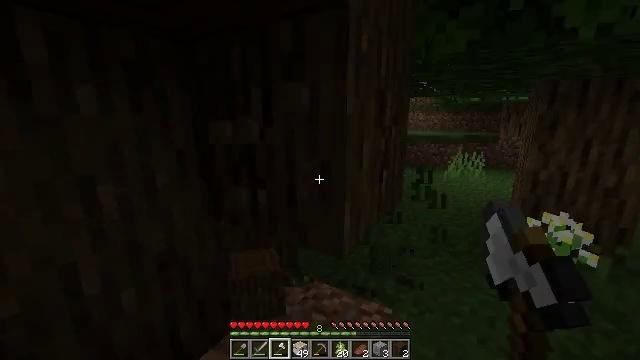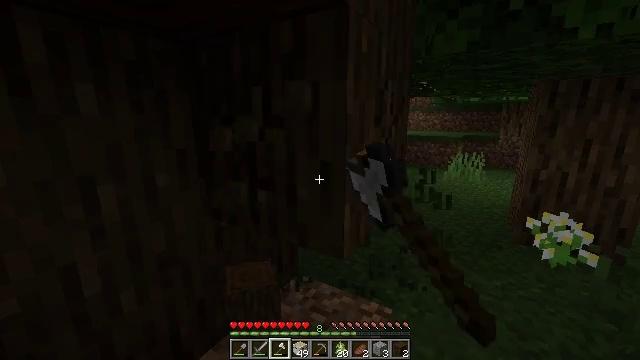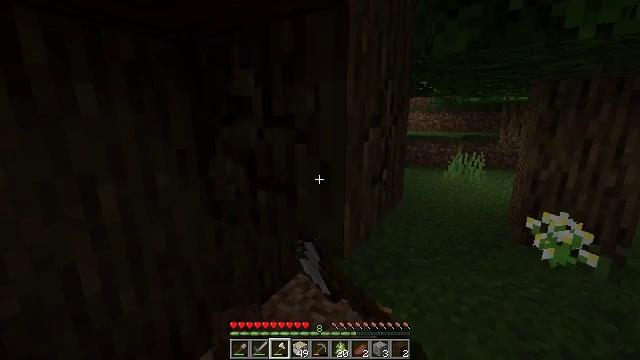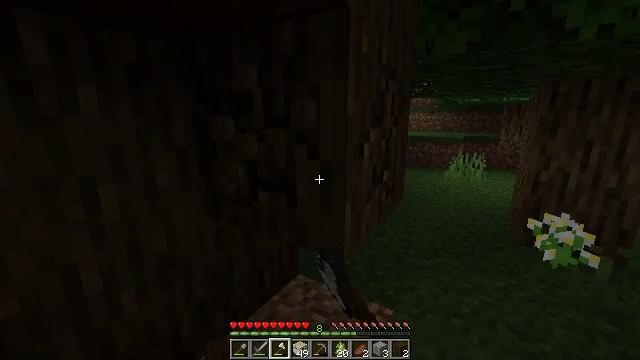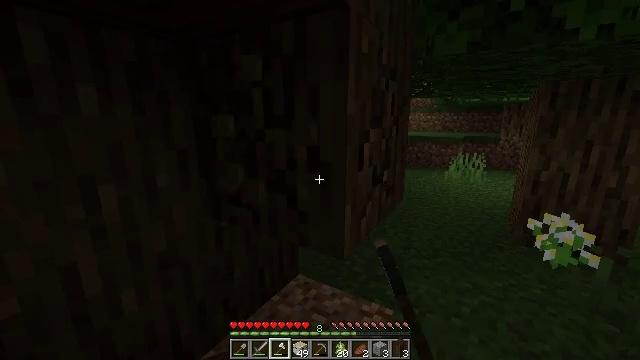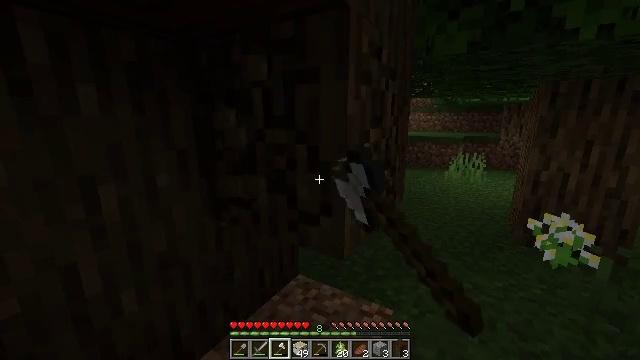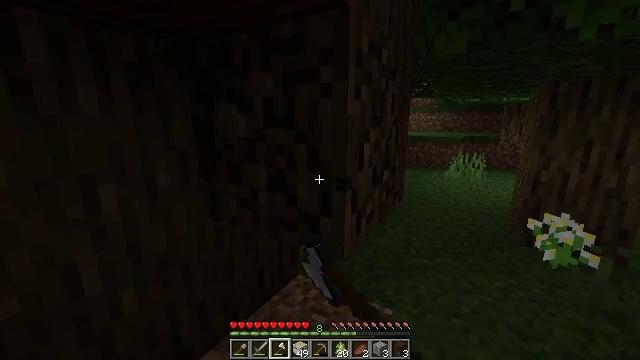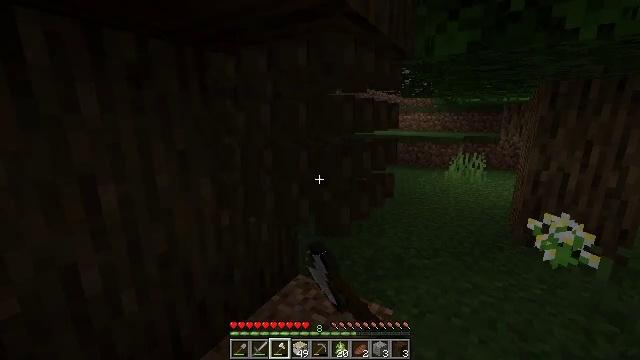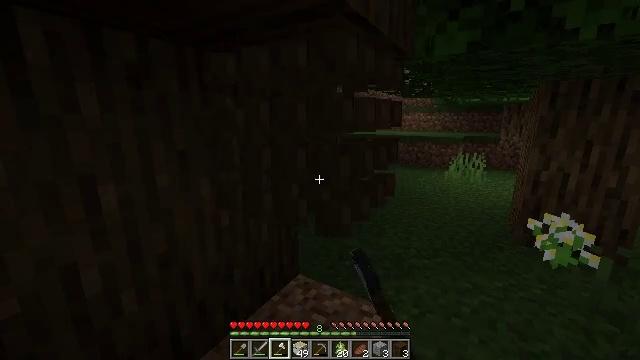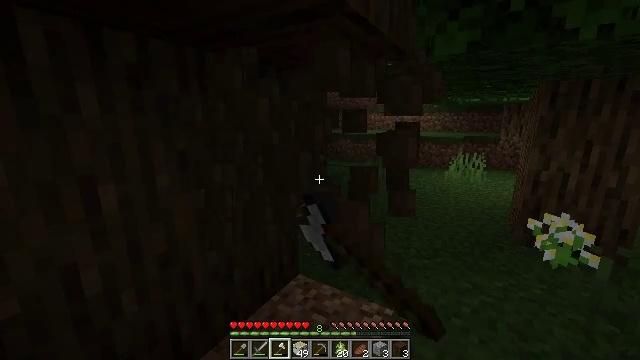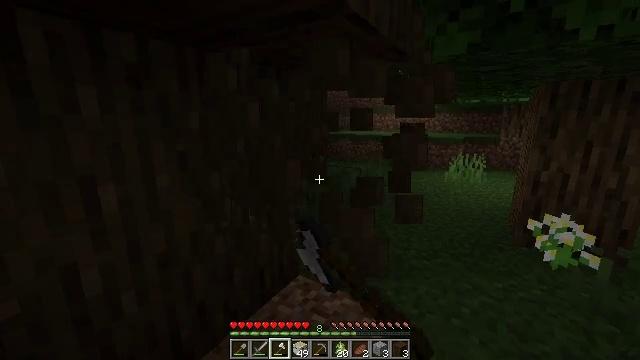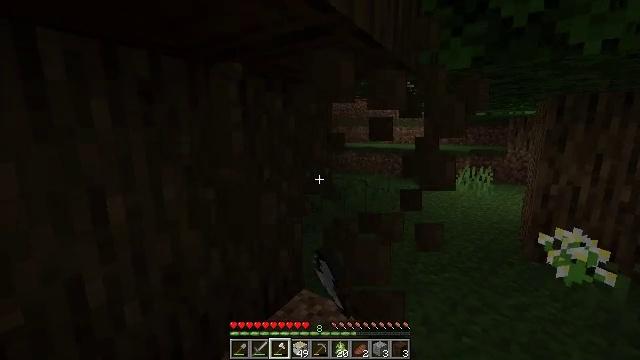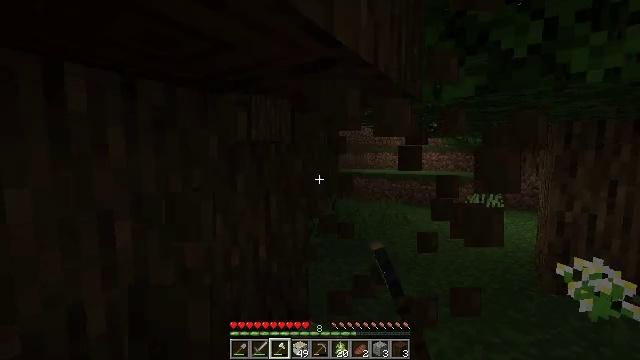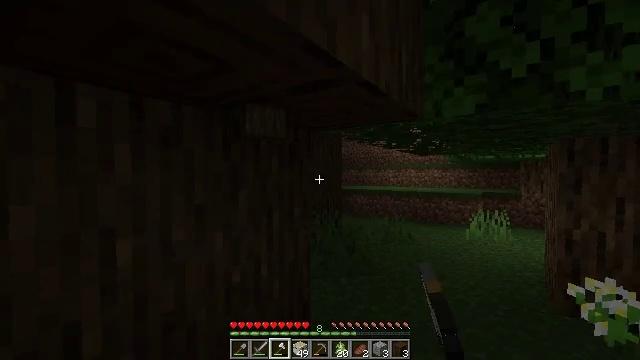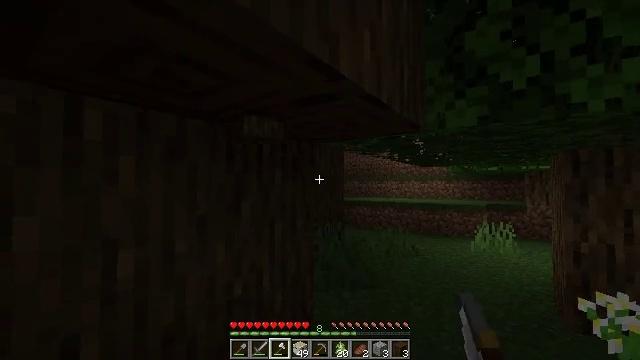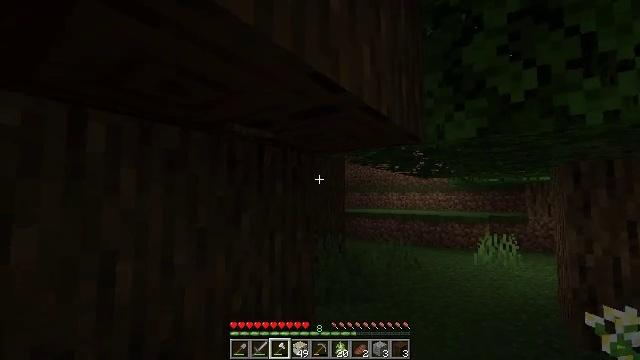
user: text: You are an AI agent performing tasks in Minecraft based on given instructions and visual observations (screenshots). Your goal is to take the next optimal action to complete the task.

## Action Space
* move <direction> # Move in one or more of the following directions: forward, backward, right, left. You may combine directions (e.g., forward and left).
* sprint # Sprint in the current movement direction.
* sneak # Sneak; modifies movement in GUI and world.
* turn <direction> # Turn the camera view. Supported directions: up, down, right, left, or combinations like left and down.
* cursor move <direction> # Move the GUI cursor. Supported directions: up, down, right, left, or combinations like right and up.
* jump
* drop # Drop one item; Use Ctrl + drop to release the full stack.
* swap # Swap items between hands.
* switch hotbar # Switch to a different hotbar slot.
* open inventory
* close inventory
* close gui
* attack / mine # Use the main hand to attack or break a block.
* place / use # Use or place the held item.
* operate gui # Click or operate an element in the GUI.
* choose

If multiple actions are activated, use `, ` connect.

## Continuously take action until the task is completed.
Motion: motion action
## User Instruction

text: Harvest dark oak log for resources.
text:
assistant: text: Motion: attack / mine
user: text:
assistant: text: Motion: attack / mine
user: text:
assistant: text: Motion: attack / mine
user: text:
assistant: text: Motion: attack / mine
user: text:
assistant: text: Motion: attack / mine
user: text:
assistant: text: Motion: attack / mine
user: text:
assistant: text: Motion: attack / mine
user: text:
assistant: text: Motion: attack / mine
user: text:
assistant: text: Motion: attack / mine
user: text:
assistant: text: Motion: attack / mine
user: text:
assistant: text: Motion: turn left and up, attack / mine
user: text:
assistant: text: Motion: turn left and up, attack / mine
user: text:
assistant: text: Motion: turn up, attack / mine
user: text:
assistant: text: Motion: turn up, attack / mine
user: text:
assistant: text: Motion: turn up, attack / mine
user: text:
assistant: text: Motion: turn up, attack / mine
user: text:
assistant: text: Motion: turn up, attack / mine
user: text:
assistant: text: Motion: turn up, attack / mine
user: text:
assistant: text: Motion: turn up, attack / mine
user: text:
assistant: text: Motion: attack / mine
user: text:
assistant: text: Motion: attack / mine
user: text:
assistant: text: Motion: turn up, attack / mine
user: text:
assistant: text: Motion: turn up, attack / mine
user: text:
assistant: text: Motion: turn up, attack / mine
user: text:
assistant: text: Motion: turn up, attack / mine
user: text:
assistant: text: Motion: attack / mine
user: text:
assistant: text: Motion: attack / mine
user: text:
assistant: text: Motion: attack / mine
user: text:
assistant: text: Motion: attack / mine
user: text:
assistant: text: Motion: attack / mine